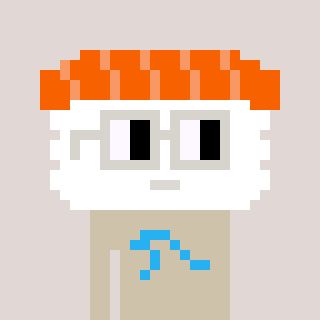
a pixel art character with square light gray glasses, a nigiri-shaped head and a bege-colored body on a warm background